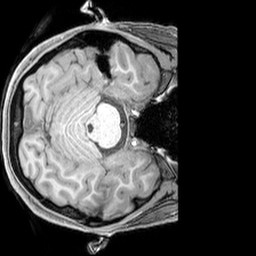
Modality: T1w
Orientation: axial
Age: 21
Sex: female
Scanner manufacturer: siemens
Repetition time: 2.3 s
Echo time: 0.00226 s